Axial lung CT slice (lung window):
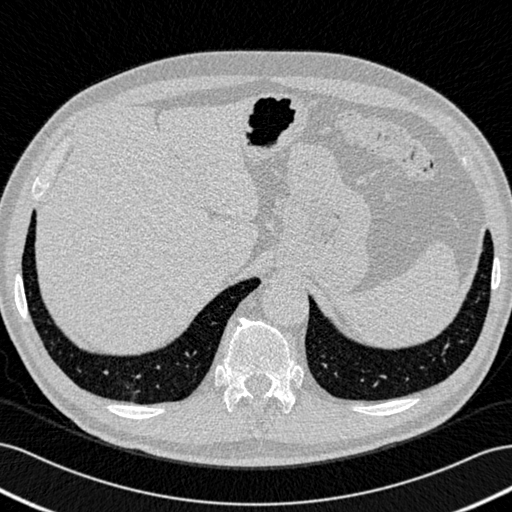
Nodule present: no